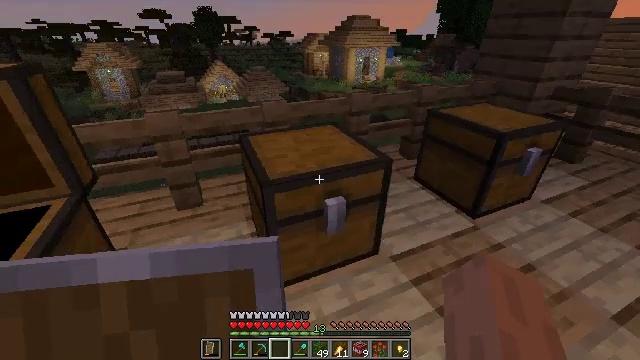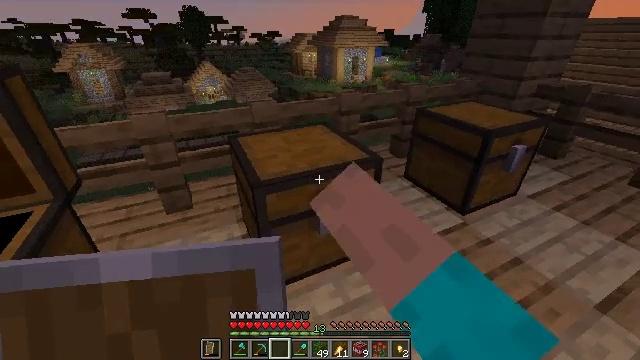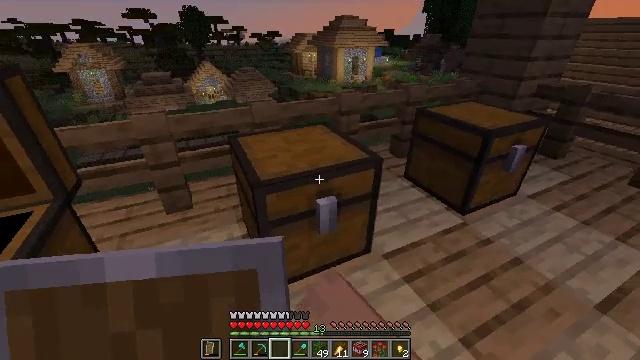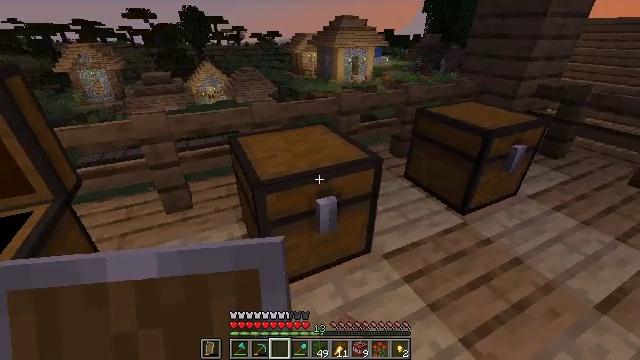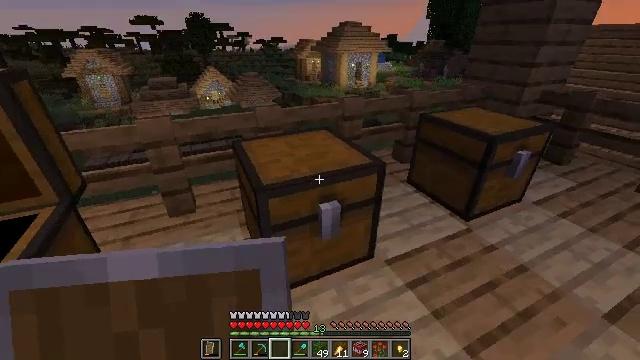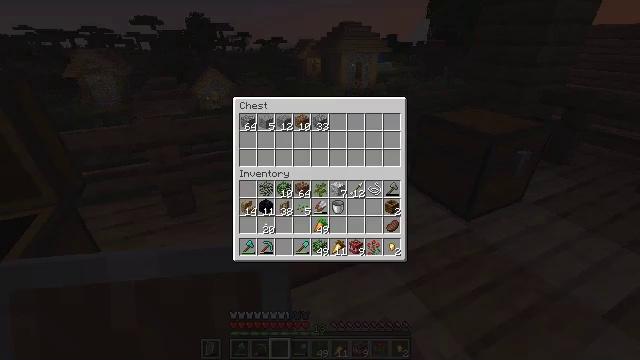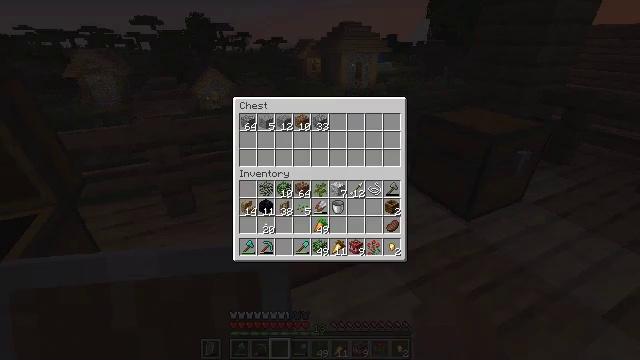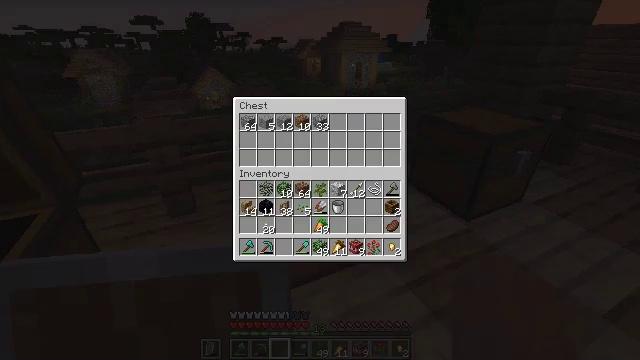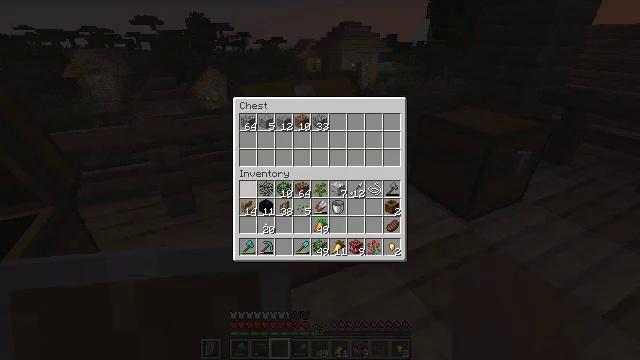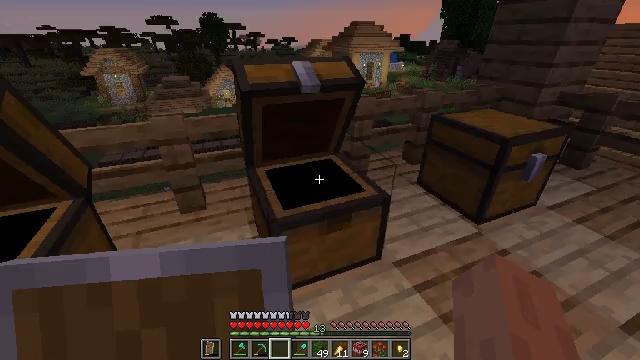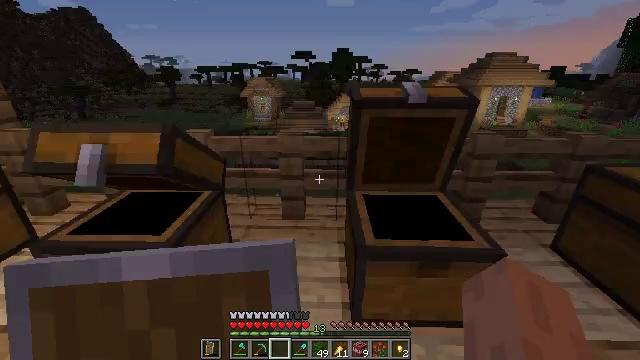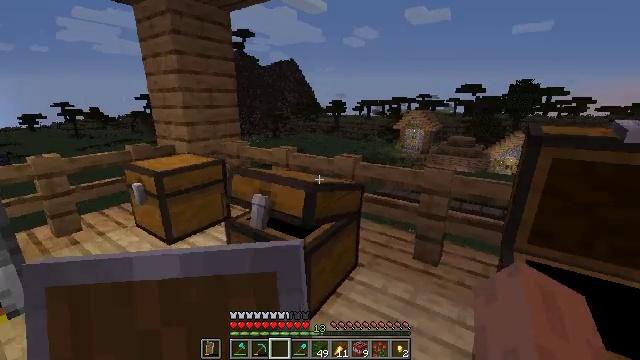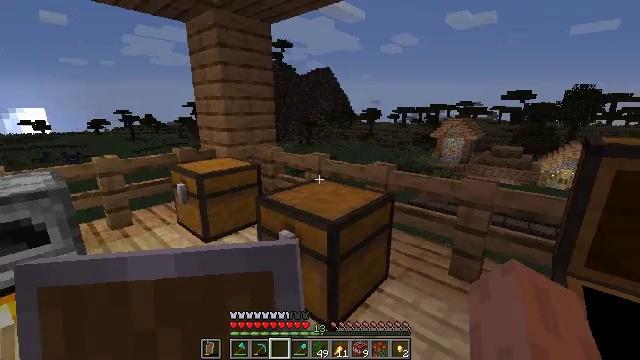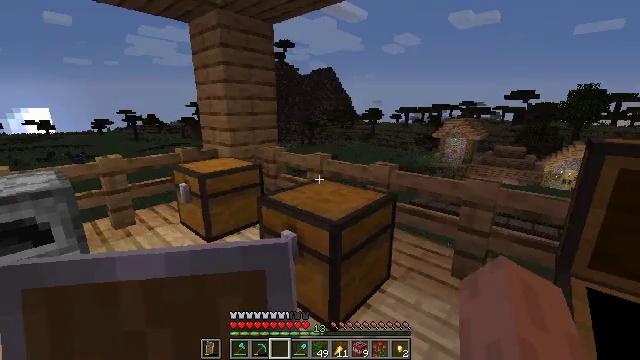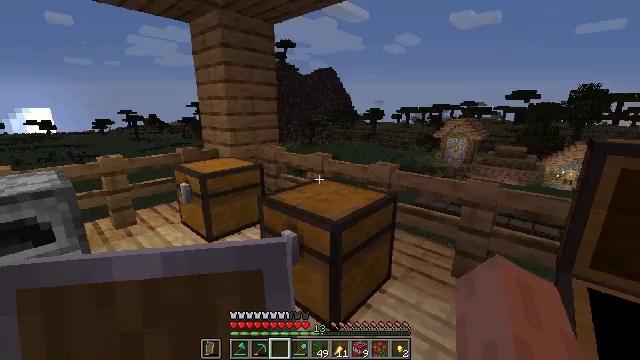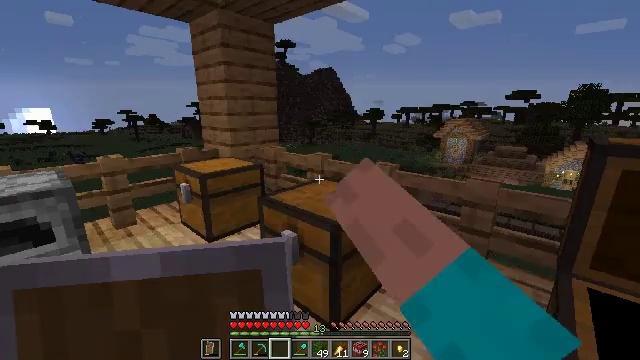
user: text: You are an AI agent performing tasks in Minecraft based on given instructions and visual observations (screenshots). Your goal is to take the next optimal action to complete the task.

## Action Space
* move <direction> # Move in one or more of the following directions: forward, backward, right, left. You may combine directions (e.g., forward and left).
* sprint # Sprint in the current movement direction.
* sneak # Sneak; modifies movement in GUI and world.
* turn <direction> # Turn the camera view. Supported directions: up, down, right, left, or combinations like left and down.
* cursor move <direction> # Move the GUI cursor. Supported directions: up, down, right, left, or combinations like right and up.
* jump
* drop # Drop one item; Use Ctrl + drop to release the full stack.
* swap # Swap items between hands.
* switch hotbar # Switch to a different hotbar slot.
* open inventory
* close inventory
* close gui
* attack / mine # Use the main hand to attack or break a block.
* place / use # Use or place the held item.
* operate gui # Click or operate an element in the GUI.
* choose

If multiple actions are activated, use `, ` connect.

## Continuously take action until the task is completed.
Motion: motion action
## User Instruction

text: Remove a rose bush from the inventory.
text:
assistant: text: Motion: turn right, use / place
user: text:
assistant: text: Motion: use / place
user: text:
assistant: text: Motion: use / place
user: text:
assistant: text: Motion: turn up
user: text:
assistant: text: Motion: open gui
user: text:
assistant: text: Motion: no_op
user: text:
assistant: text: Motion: cursor move left
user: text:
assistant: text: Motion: cursor move left
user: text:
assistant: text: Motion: cursor move left
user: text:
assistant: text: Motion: turn left and up, close gui
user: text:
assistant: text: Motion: turn left and up, open inventory
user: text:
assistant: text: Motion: turn left and up
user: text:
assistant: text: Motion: no_op
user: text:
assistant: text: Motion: use / place
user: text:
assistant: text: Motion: use / place
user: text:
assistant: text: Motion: use / place
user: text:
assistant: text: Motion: no_op
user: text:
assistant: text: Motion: no_op
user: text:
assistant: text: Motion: cursor move right
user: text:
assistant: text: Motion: cursor move left and up
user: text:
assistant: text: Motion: sneak, cursor move up
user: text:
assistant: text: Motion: sneak, cursor move up
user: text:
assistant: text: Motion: sneak
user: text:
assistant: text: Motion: sneak
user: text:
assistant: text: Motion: sneak
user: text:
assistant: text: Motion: sneak, cursor move right
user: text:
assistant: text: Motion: sneak
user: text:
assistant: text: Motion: sneak
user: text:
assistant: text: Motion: sneak
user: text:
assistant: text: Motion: sneak